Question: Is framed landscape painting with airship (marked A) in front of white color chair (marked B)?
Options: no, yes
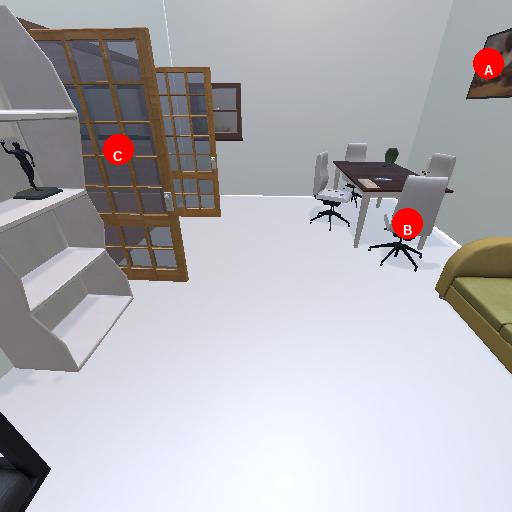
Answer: no